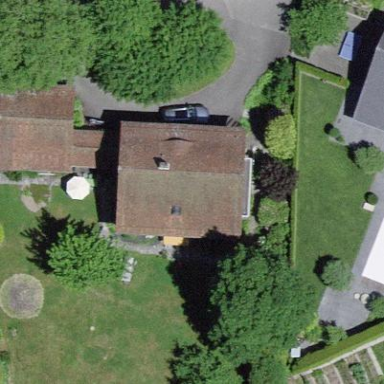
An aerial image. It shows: Residential building with gabled roof.